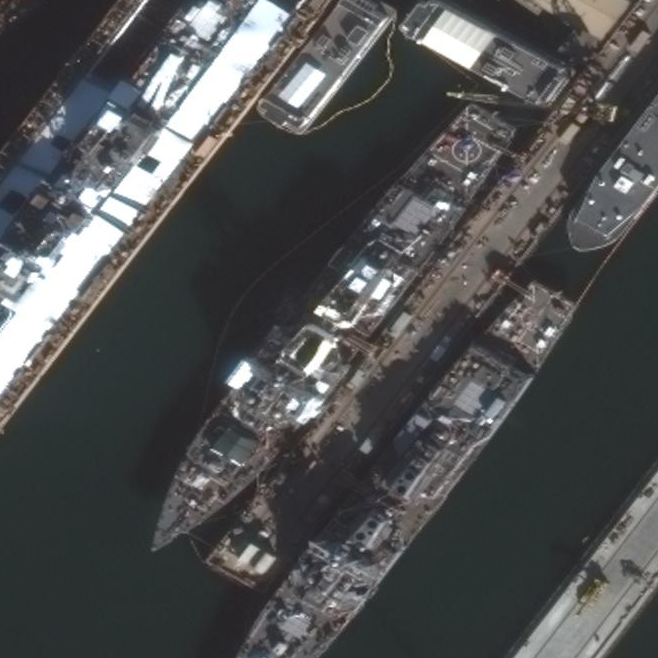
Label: destroyer